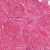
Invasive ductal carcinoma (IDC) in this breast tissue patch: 0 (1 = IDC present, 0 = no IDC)